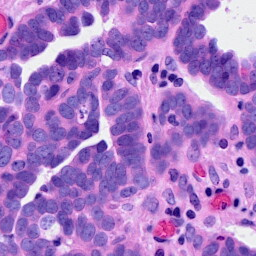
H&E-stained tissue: Ovarian